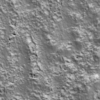
Label: not_dusty